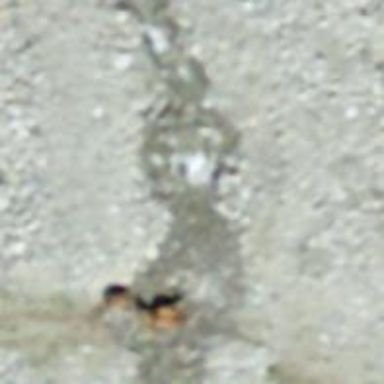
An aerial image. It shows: Rough dirt and stone track of grade3.